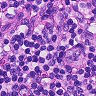
Metastatic tissue present: no